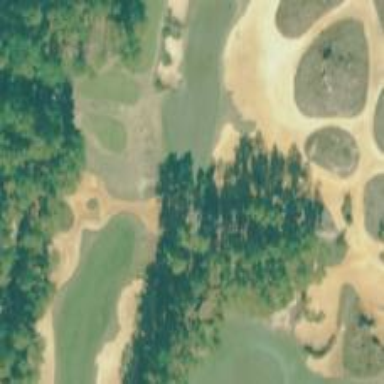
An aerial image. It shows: View of golf hole.